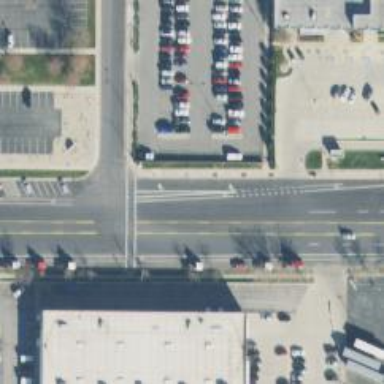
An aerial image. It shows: Asphalt footway with uncontrolled pedestrian crossing marked with lines.